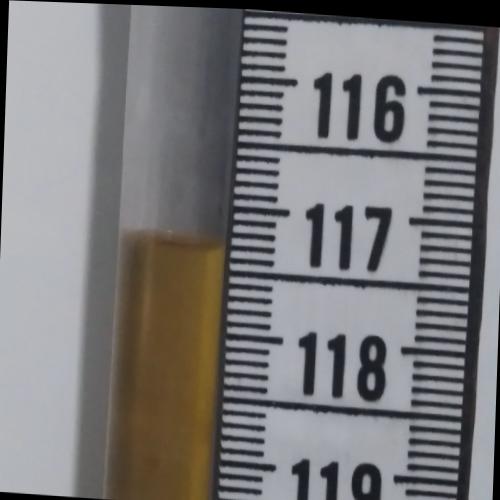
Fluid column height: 117.3 cm